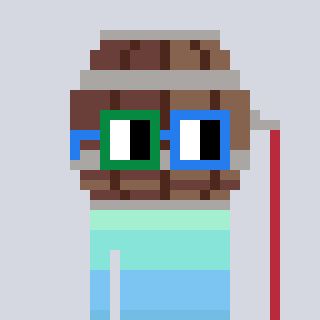
a pixel art character with square green and blue glasses, a wine barrel-shaped head and a darkbrown-colored body on a cool background